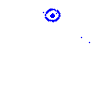
Particle: kaon